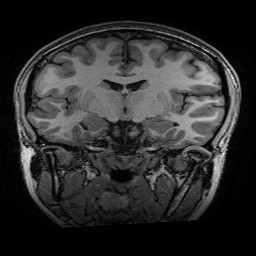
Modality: T1w
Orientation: sagittal
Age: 21
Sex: female
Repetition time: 0.0077 s
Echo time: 0.0034 s